Field crop: tomato
Growth stage: 1
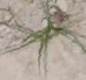
Species: cyperus